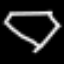
Label: diamond